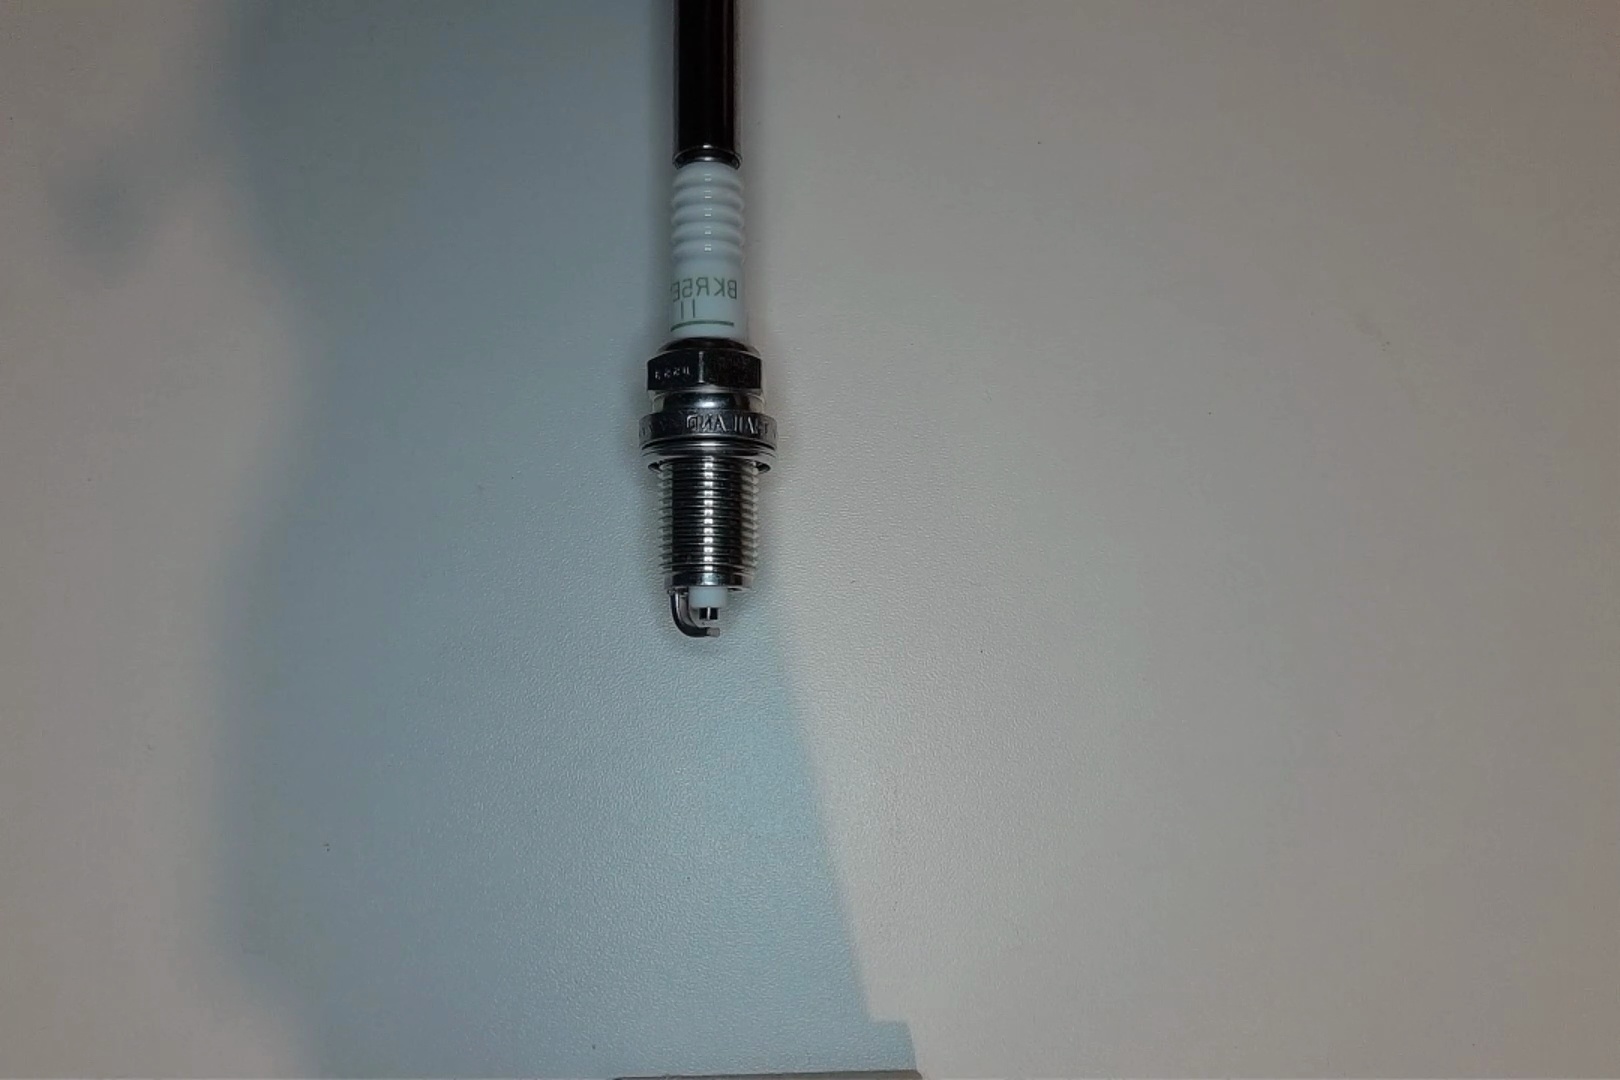
Label: no anomaly